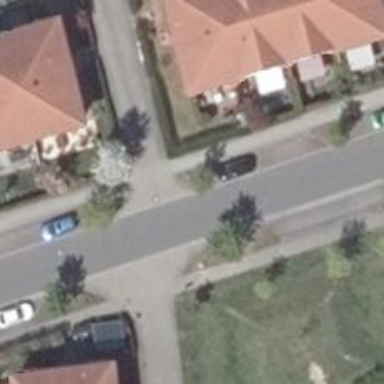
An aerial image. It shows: Paved road in living street.